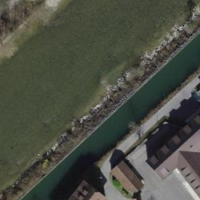
EUNIS habitat code: 15
Species observed at this site:
Silene dioica